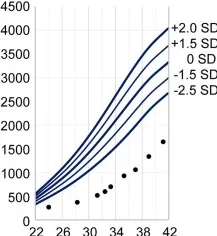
Patient's growth charts. Our infant's anthropometric measurements are plotted against Japanese neonatal anthropometric charts of male infants delivered by a para 0 mother according to gestational age at birth. Dots indicate the patient's measurements at the given postmenstrual age. The vertical axes indicate. Body weight.
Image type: chart (chart)